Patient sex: M
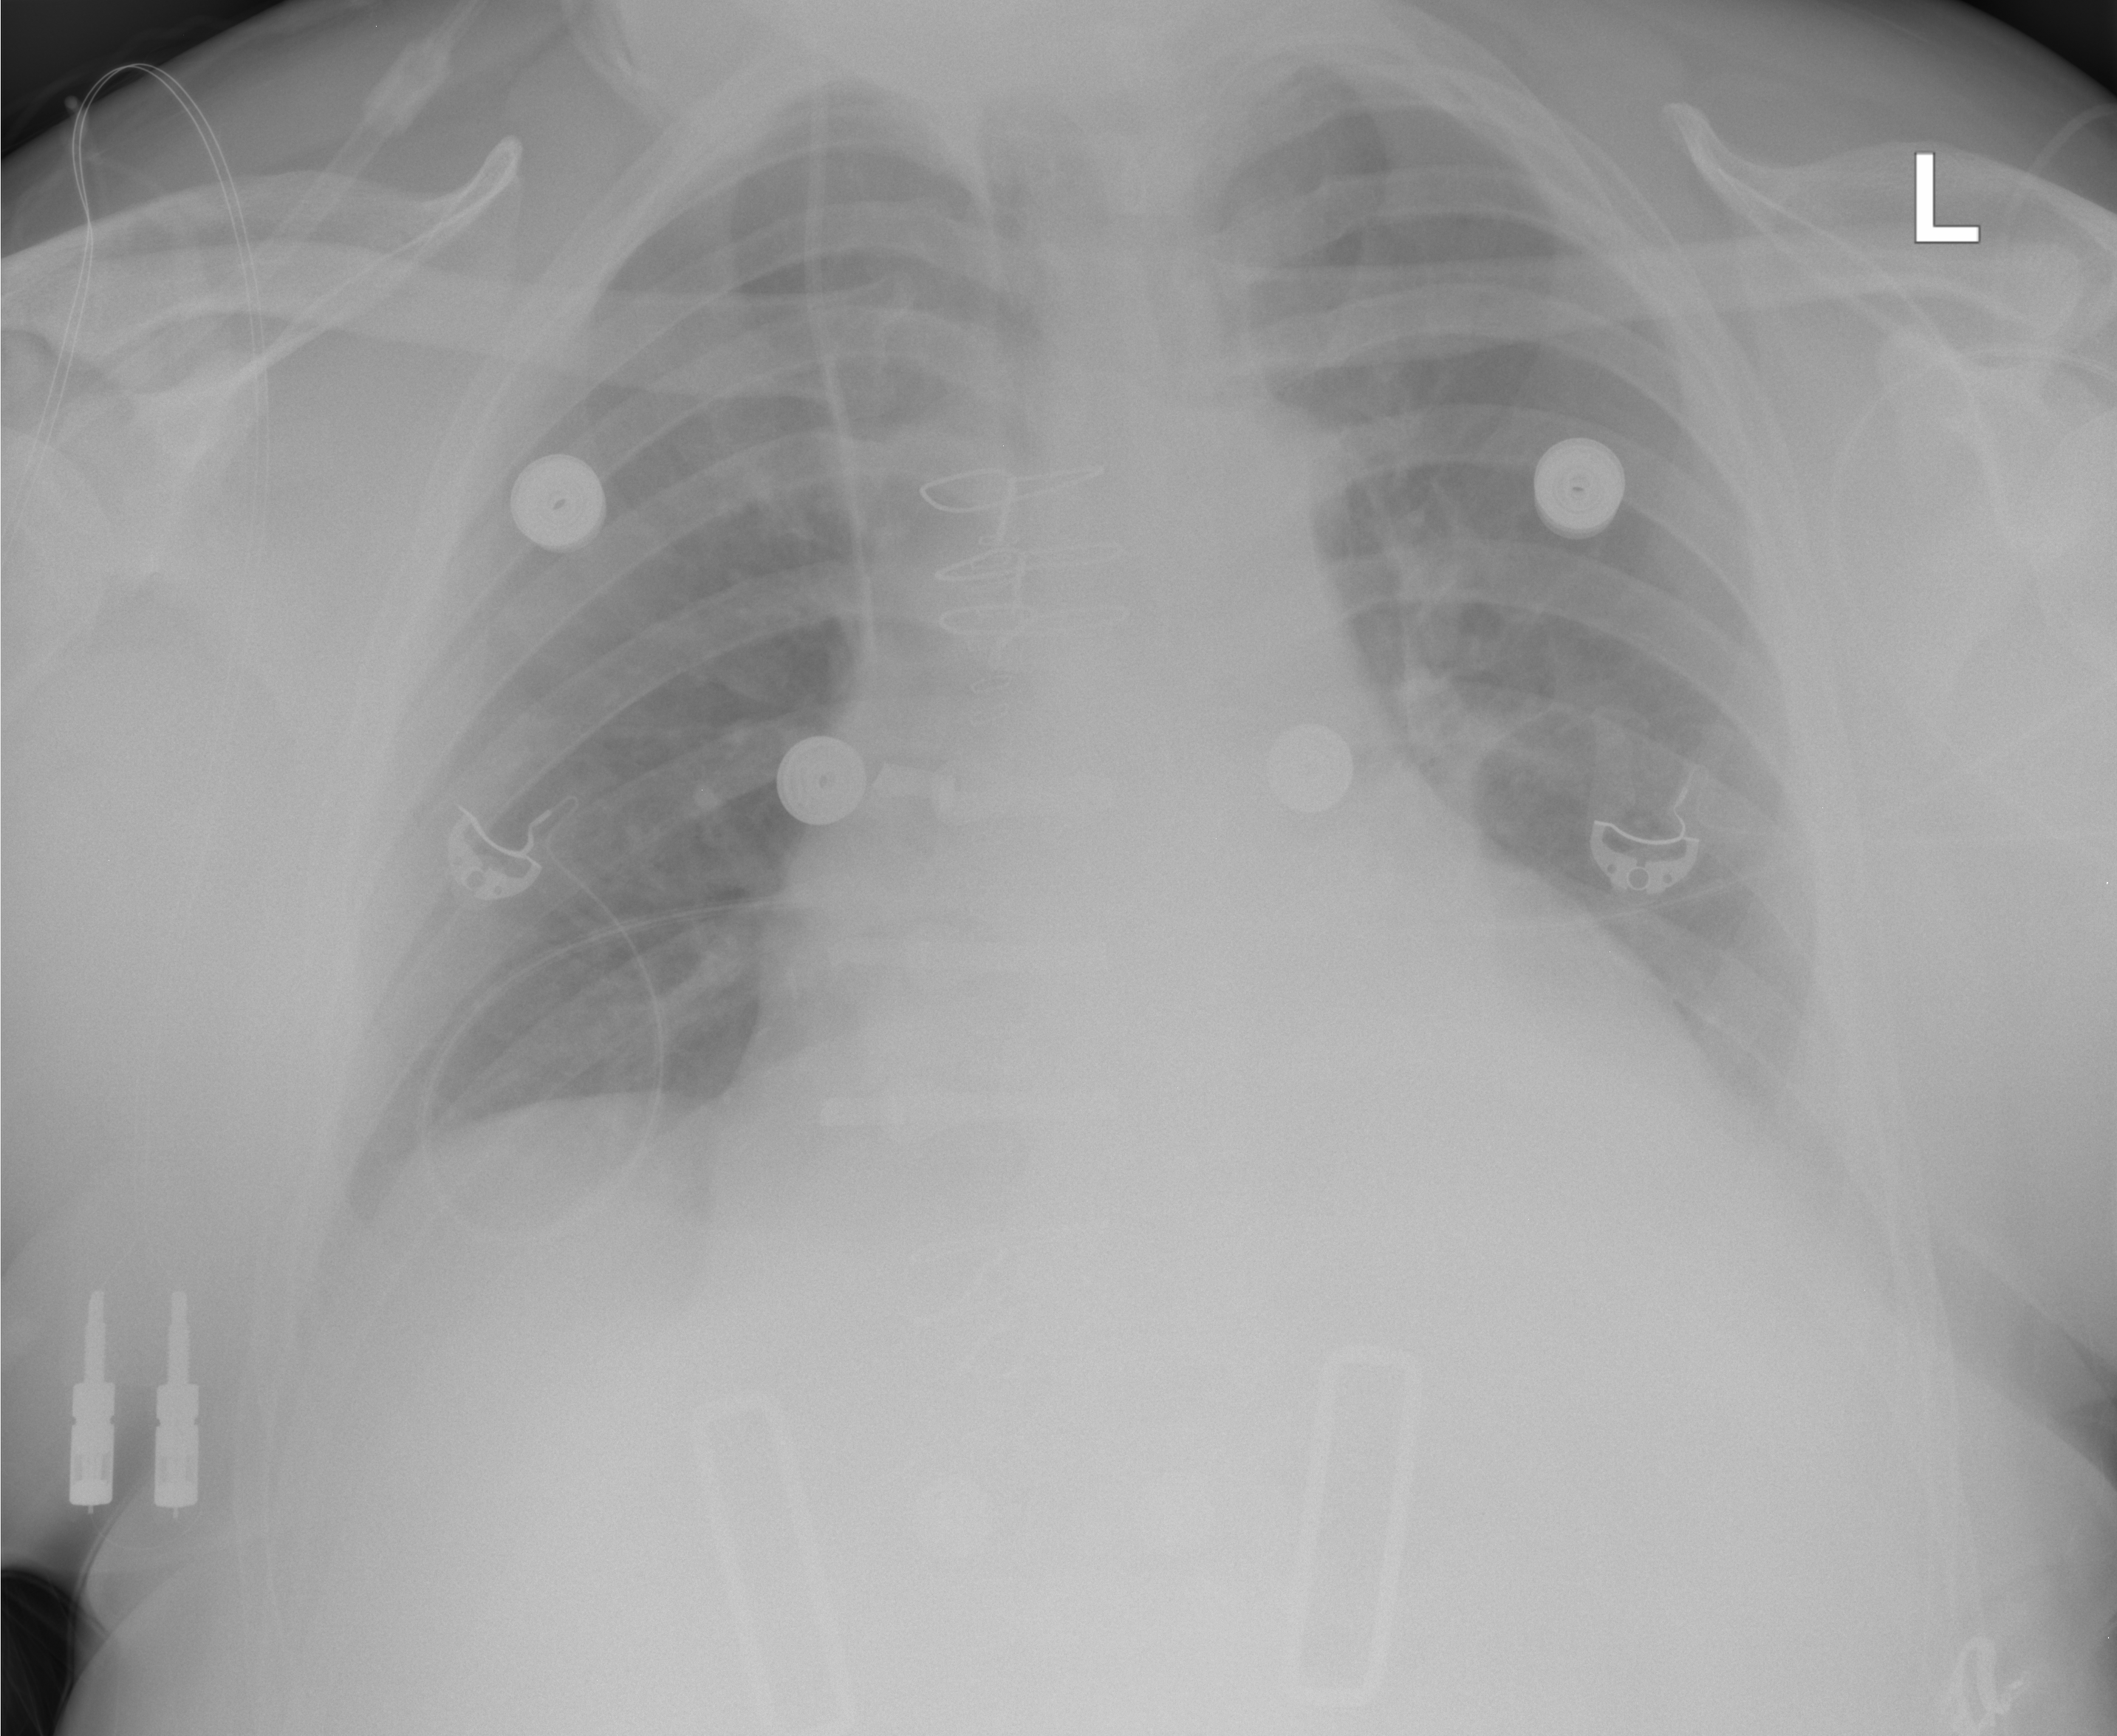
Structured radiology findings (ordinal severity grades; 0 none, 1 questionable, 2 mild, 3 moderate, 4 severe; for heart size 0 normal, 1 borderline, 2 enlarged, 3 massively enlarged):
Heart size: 2
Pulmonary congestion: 0
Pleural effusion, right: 0
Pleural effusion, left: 2
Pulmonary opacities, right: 0
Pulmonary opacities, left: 0
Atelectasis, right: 0
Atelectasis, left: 2